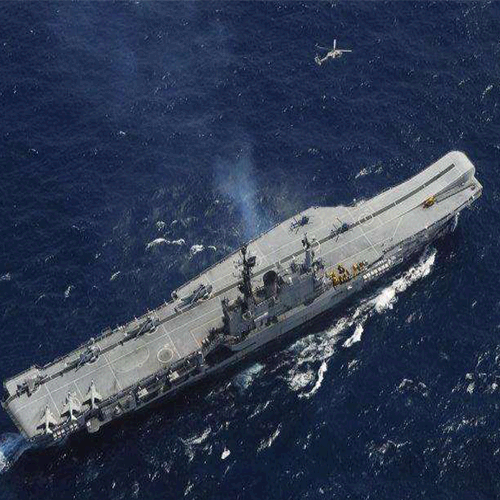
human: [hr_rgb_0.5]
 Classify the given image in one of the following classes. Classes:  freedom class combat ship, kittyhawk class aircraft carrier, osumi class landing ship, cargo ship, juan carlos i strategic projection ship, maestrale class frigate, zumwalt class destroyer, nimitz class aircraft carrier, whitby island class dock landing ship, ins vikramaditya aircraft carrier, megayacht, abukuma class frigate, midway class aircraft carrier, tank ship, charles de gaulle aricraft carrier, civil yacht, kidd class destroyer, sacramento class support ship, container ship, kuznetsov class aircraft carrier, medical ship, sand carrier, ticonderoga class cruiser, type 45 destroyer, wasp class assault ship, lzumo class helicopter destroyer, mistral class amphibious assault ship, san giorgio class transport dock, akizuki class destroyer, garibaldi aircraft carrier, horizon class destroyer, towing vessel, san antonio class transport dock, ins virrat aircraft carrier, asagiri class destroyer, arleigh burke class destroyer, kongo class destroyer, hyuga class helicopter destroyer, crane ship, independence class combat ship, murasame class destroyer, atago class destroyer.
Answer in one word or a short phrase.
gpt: INS Virrat aircraft carrier